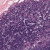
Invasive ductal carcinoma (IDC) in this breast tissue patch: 0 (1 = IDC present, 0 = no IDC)